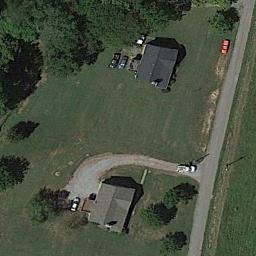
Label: sparse_residential